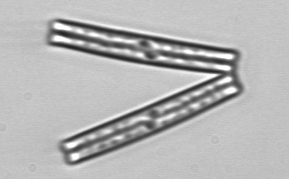
Label: Thalassionema